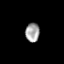
Tissue: prostate
Cell type: T cells
Senescence score: 0.3126
Nuclear area (px): 259
Mean DAPI intensity: 164.595